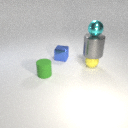
small yellow rubber sphere below small cyan metal sphere